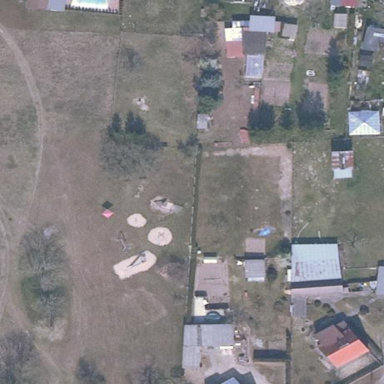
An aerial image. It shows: Playground area for leisure activities on the land.